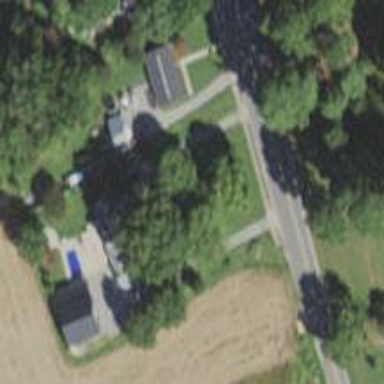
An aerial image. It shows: Driveway leading to service road.